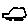
Label: car